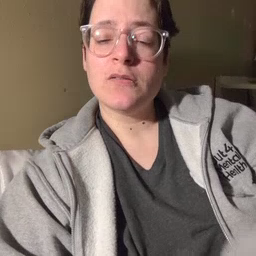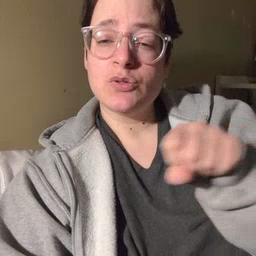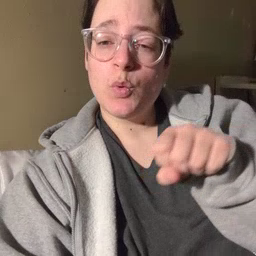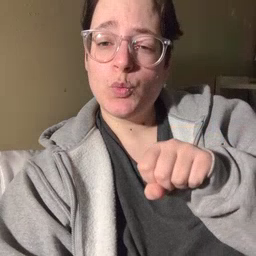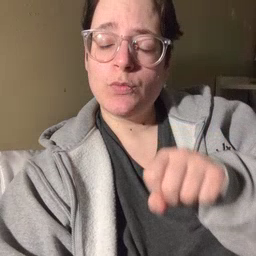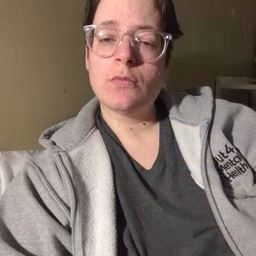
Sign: shoe